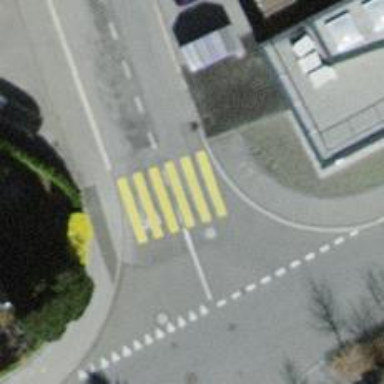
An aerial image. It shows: Marked crossing with visible markings.